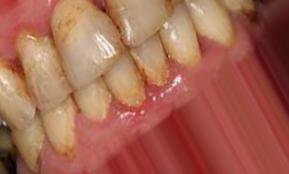
Condition: Tooth Discoloration